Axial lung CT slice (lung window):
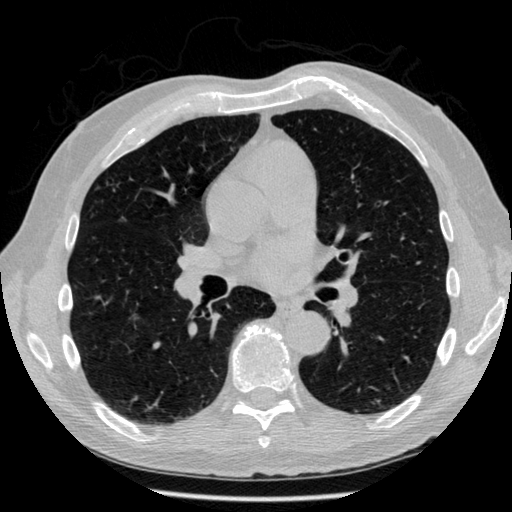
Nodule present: no